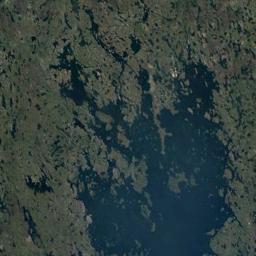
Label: wetland